Question:
I have many Headers in the datagridview and the HeaderText is quite long for example 4 words. So the Datagridcell becomes big. I want to break the 4 words and put one by one below to reduce the size.
<URL>
I tried checking the above link but I couldn't succeed.
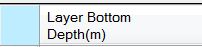
Answer: '''
dataGridView.ColumnHeadersHeightSizeMode =
DataGridViewColumnHeadersHeightSizeMode.AutoSize;
foreach (DataGridViewColumn column in dataGridView.Columns)
{
column.HeaderCell.Style.WrapMode= DataGridViewTriState.True;
}
'''